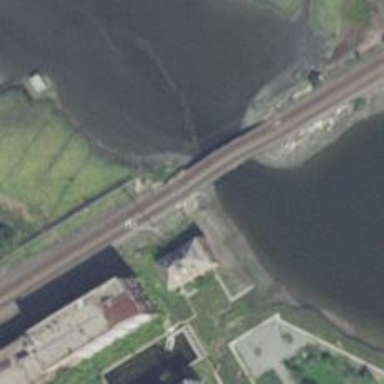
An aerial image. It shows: Bridge passing over two railway tracks.